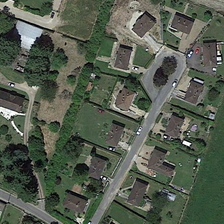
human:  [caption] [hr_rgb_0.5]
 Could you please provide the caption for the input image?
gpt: many buildings and green trees are in a medium residential area .

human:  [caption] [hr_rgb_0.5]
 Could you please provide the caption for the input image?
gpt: many buildings and green trees are in a medium residential area .

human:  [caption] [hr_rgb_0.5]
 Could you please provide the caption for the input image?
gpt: many buildings and green trees are in a medium residential area .

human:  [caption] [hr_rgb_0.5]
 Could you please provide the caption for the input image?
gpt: many buildings and green trees are in a medium residential area .

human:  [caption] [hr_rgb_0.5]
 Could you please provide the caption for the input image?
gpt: many buildings and green trees are in a medium residential area .